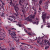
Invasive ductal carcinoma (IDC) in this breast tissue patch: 1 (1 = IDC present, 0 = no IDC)